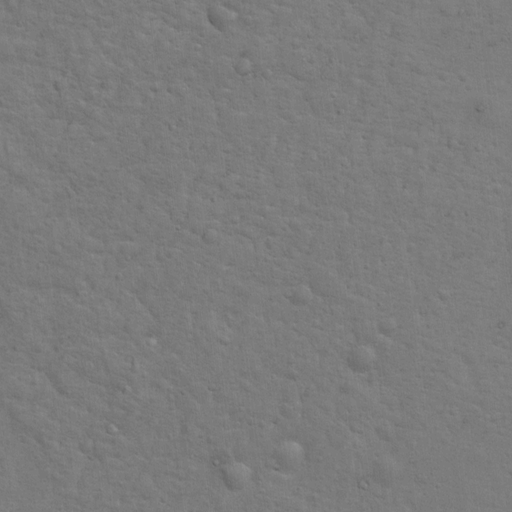
Classes present: Background